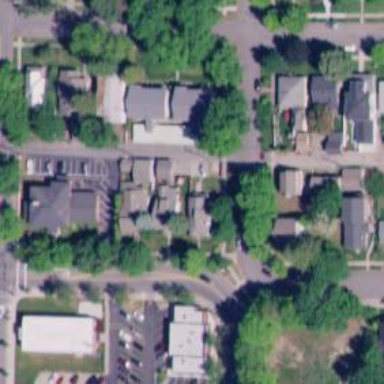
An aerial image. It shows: Alley classified as service road.